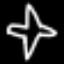
Label: airplane